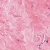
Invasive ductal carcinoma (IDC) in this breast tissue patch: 0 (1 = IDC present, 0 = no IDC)